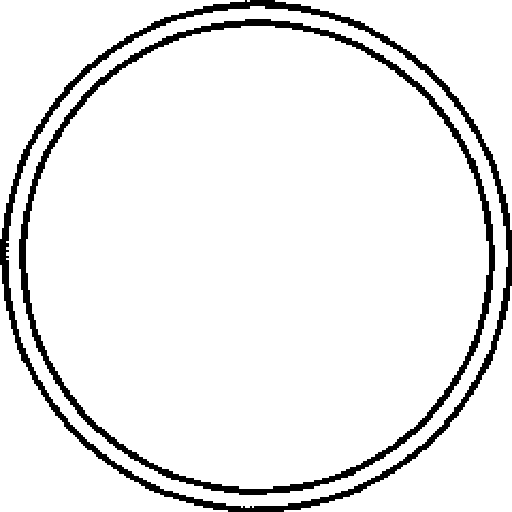
Crossing number: 0